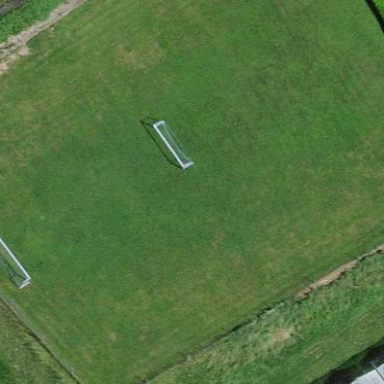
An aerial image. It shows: Soccer pitch designated for leisure and sports activities.